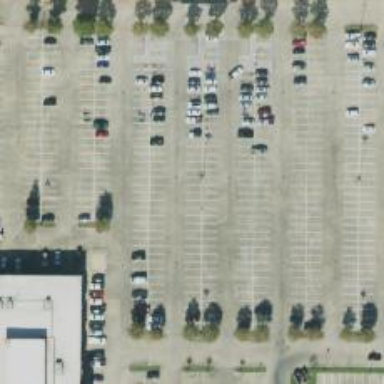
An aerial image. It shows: Parking space is available.